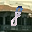
Label: 8